Question: Does anyone know of an example of how to do the page/view counter (little dots) like the one on home screen?
Like this example:

Thanks
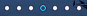
Answer: <URL> is what you use with 'ViewPager' to indicate what page you're on. It's something you add to your 'XML'.
:
'''
<LinearLayout
xmlns:android="http://schemas.android.com/apk/res/android"
android:orientation="vertical"
android:layout_width="fill_parent"
android:layout_height="fill_parent">
<android.support.v4.view.ViewPager
android:id="@+id/viewpager"
android:layout_width="wrap_content"
android:layout_height="wrap_content"
android:layout_gravity="center" >
<android.support.v4.view.PagerTitleStrip
android:layout_width="wrap_content"
android:layout_height="wrap_content"
android:layout_gravity="top" />
</android.support.v4.view.ViewPager>
</LinearLayout>
'''
:
'''
@Override
public CharSequence getPageTitle (int position) {
return "Your static title";
}
'''
However, 'PagerTitleStrip' isn't very customizable, but <URL> is very customizable and includes the dotted indicator that you're looking for. You'll need to theme it to recreate the picture in your OP.
'ViewPagerIndicator':
'''
<LinearLayout
xmlns:android="http://schemas.android.com/apk/res/android"
xmlns:app="http://schemas.android.com/apk/res/com.viewpagerindicator.sample"
android:orientation="vertical"
android:layout_width="fill_parent"
android:layout_height="fill_parent">
<android.support.v4.view.ViewPager
android:id="@+id/pager"
android:layout_width="fill_parent"
android:layout_height="0dp"
android:layout_weight="1"
/>
<com.viewpagerindicator.CirclePageIndicator
android:id="@+id/indicator"
android:padding="10dip"
android:layout_height="wrap_content"
android:layout_width="fill_parent"
/>
</LinearLayout>
'''
:
'''
CirclePageIndicator mIndicator = (CirclePageIndicator)findViewById(R.id.indicator);
mIndicator.setViewPager(mPager);
'''
<URL> is another open source library that offers custom views for 'ViewPager' you might be interested in.